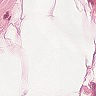
Metastatic tissue present: no